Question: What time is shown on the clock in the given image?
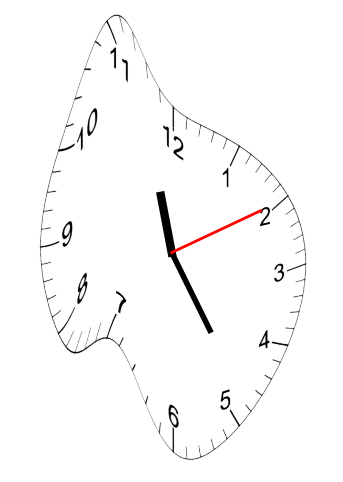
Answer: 11:24:10